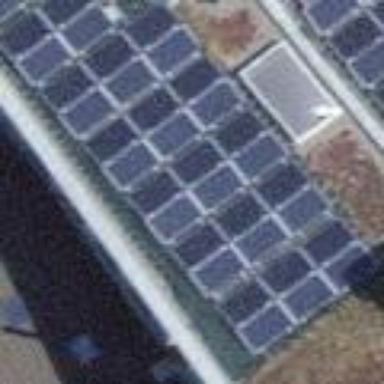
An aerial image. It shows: Solar power generator using photovoltaic panels.